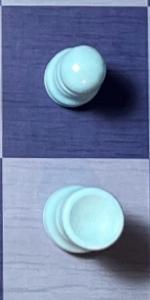
Label: Rook_White